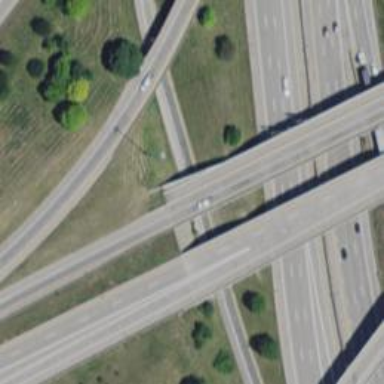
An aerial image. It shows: Bridge on motorway link.